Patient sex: M
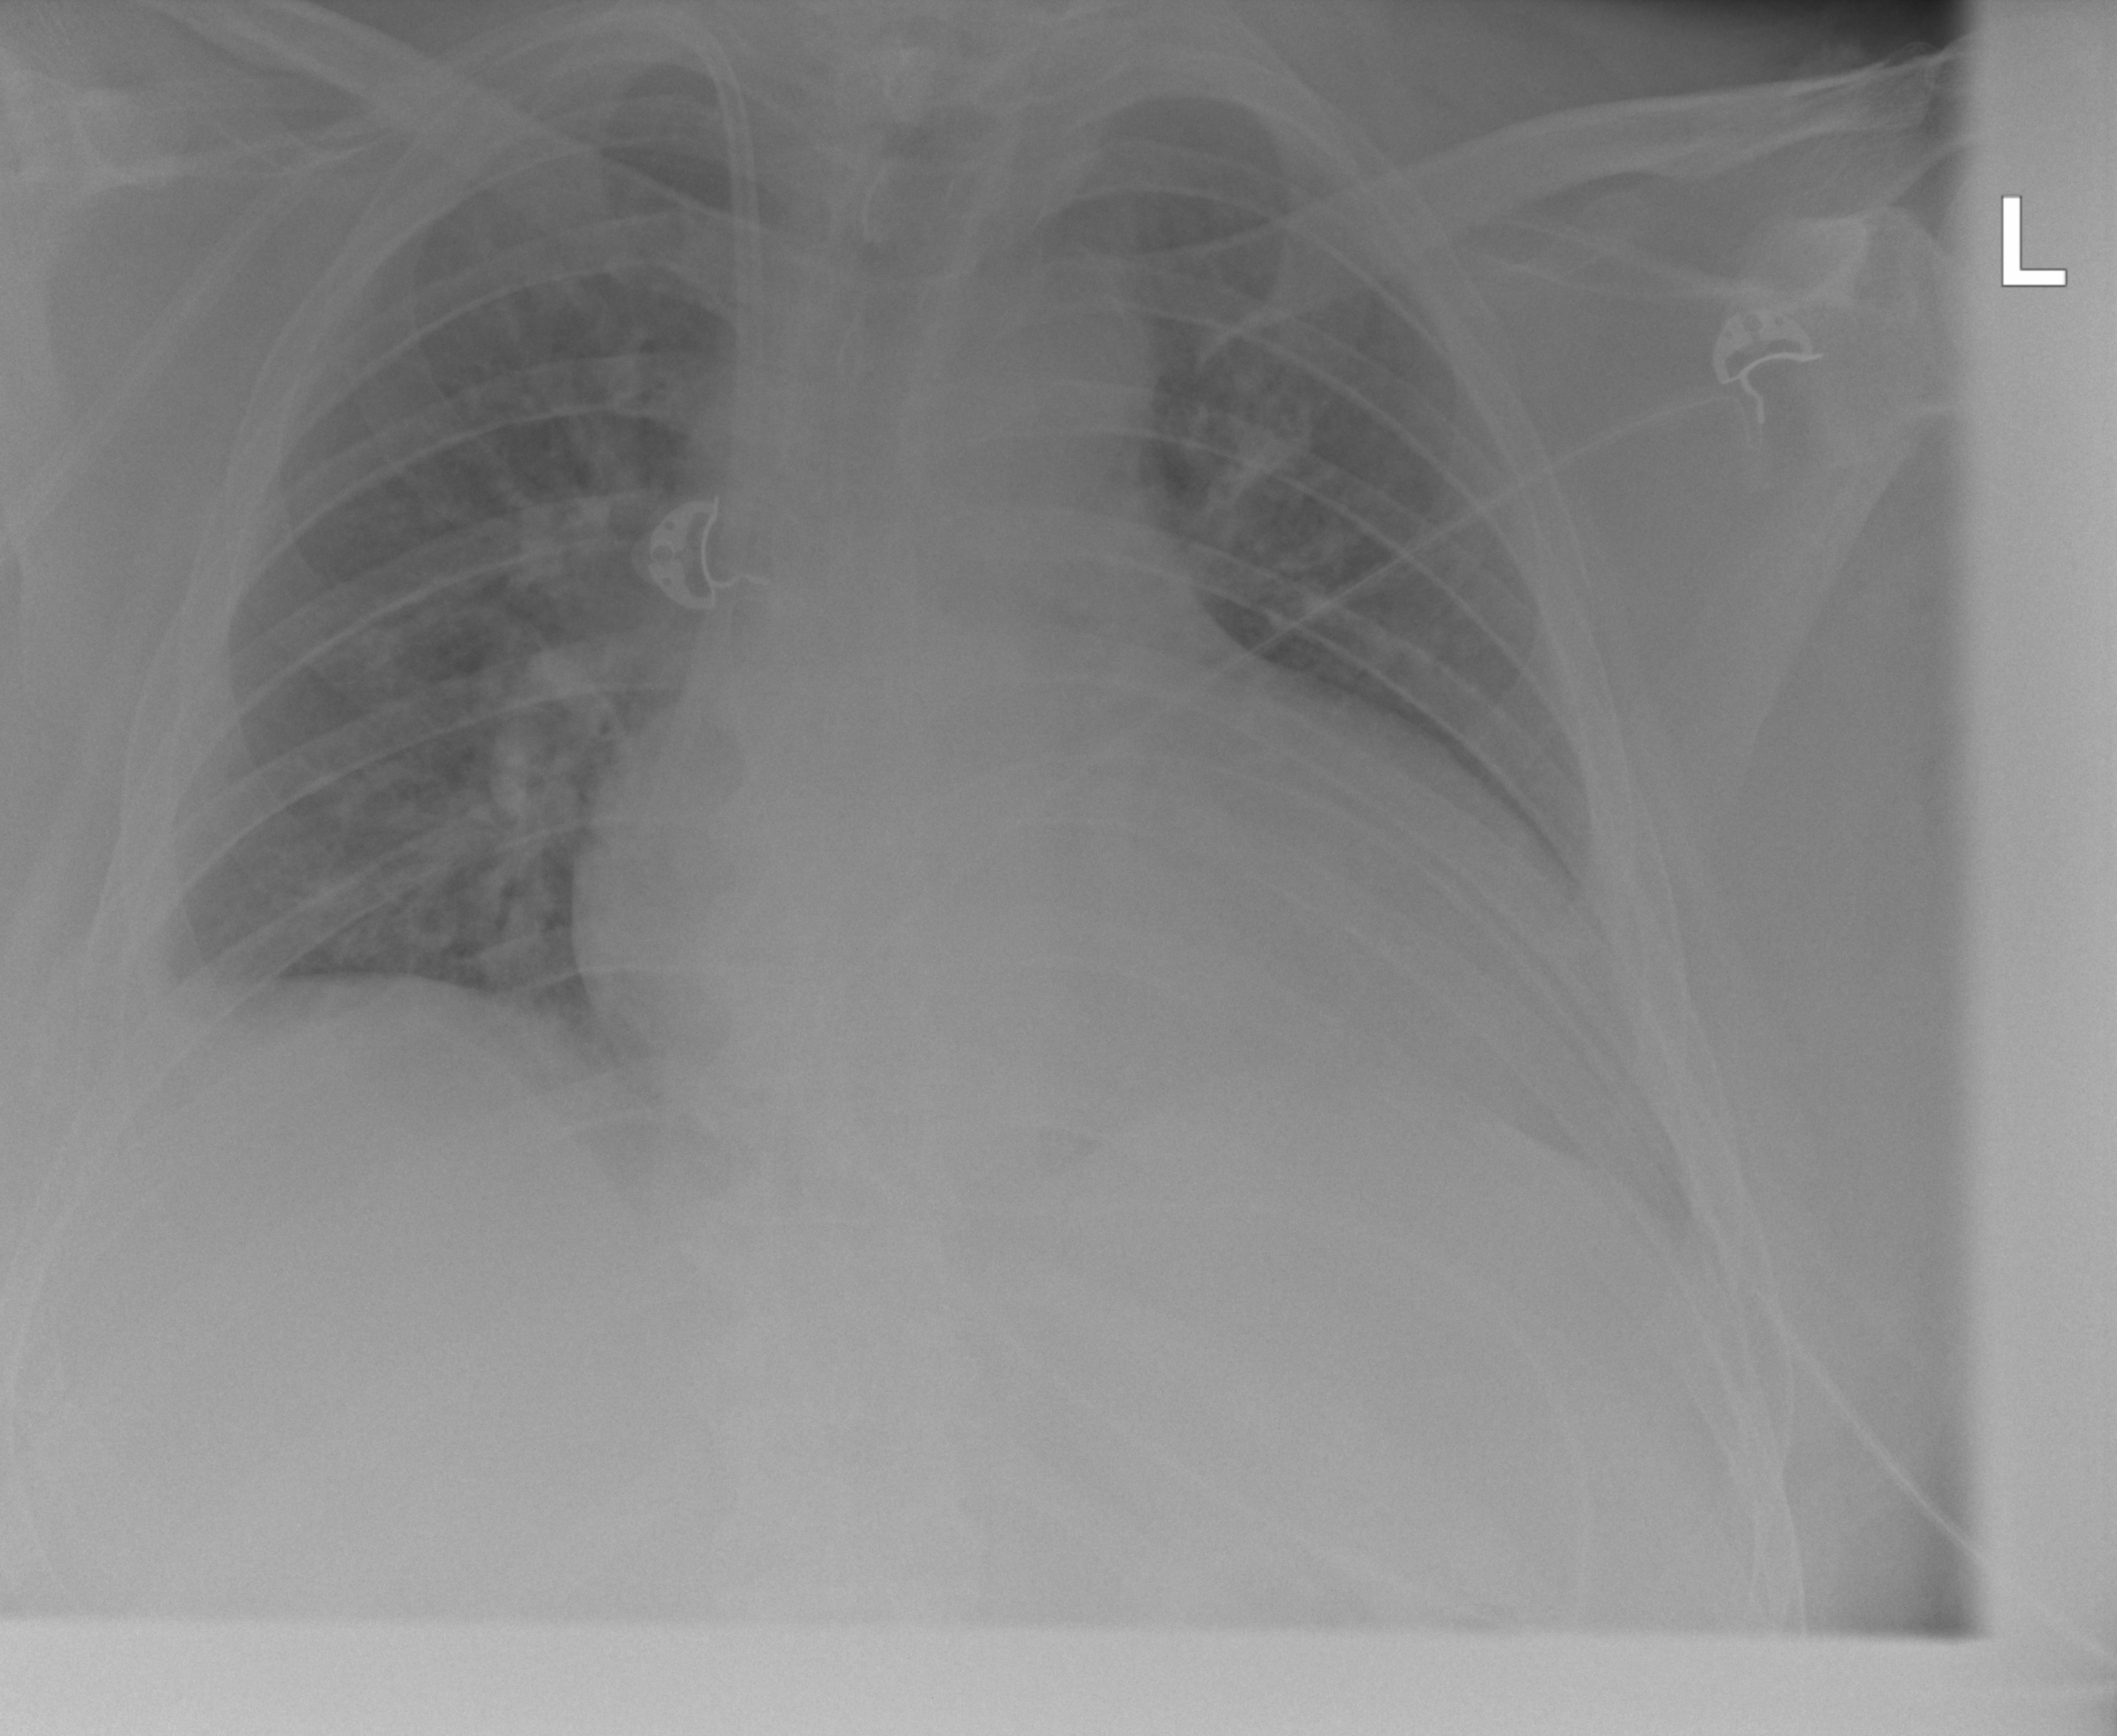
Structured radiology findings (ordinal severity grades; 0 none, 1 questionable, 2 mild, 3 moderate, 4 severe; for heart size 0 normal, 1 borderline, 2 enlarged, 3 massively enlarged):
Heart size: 2
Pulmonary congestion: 2
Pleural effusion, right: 2
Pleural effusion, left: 2
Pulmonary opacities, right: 2
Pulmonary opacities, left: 2
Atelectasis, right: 2
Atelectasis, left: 2